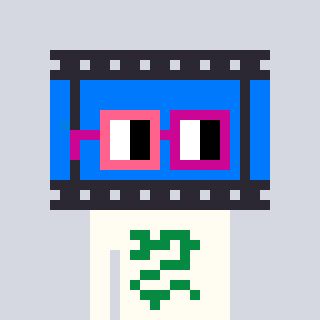
a pixel art character with square pink and red glasses, a film strip-shaped head and a grayscale-colored body on a cool background